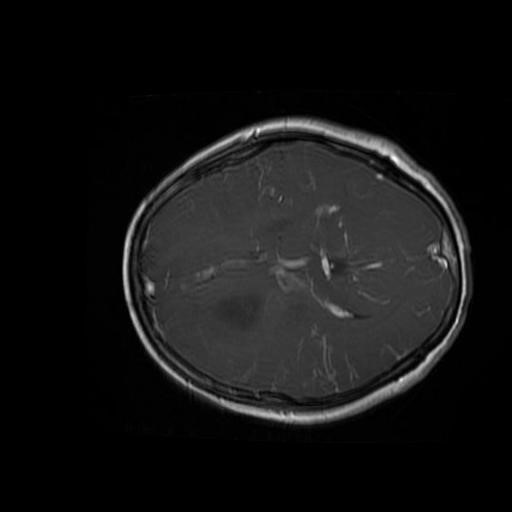
Label: brain_glioma